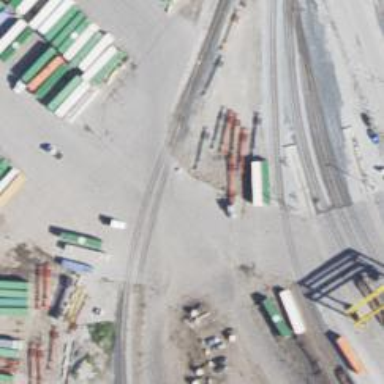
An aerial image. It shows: Railway yard.